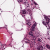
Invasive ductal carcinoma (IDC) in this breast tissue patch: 0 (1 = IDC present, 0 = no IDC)